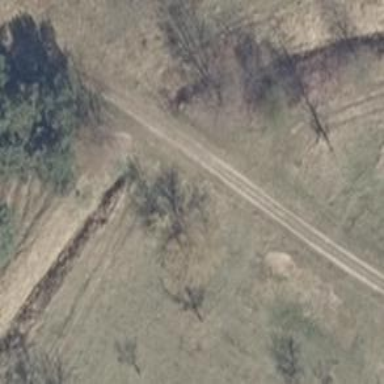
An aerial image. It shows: Grass track with grade 5 tracktype.